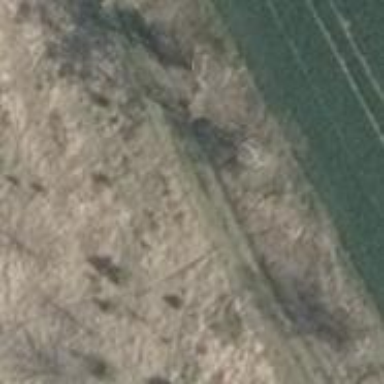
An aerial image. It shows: Grassy track road with grade 4 track type.